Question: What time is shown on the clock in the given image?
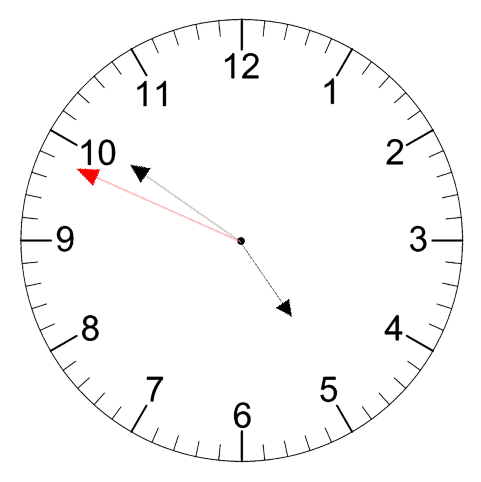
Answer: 04:50:49